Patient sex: M
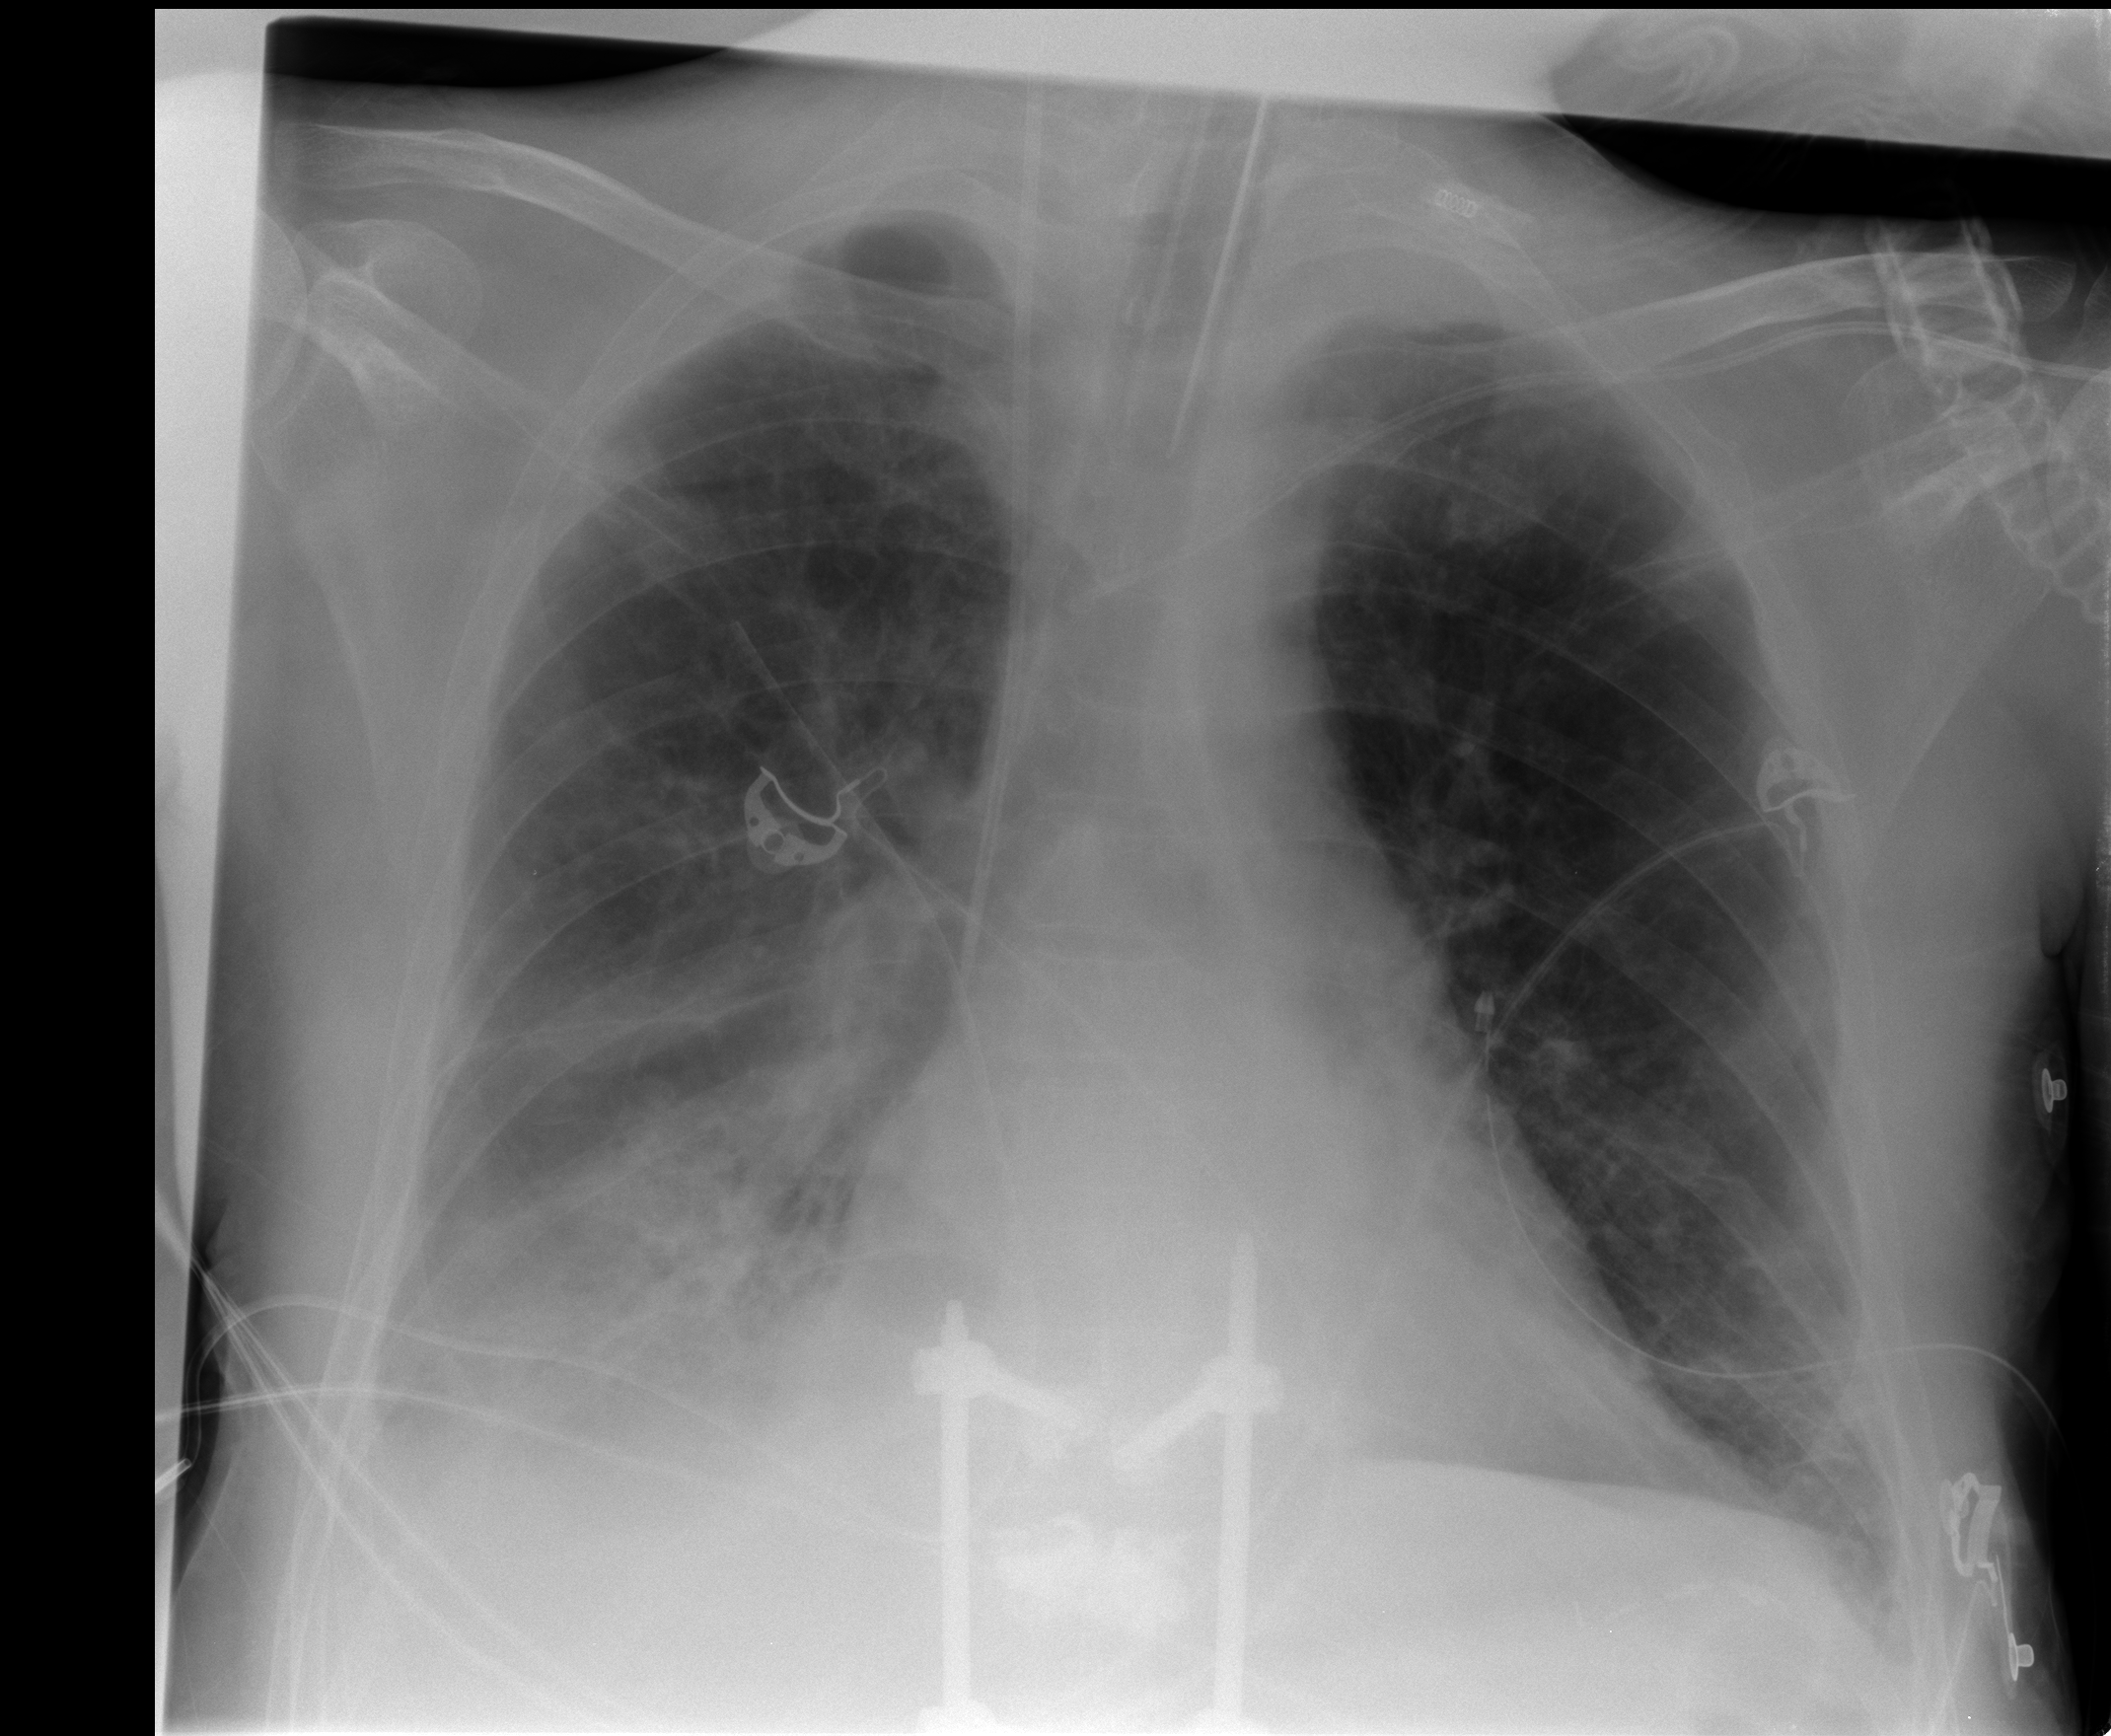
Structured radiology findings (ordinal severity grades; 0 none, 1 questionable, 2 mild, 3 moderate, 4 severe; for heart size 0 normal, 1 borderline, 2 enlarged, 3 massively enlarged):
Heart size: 0
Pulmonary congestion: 0
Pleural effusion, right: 2
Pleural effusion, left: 0
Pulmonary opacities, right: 0
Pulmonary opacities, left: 0
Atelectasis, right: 2
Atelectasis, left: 0